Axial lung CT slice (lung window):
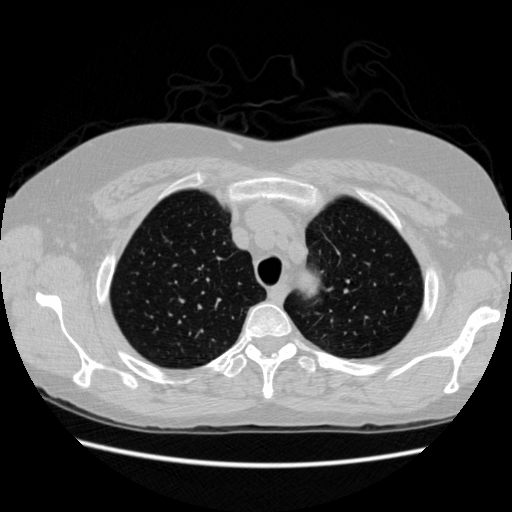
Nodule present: no